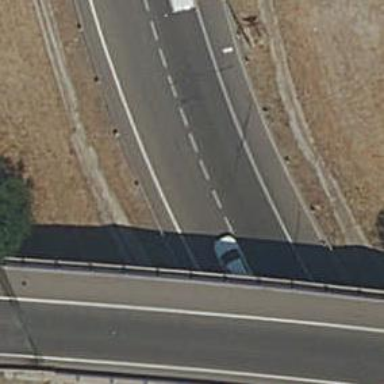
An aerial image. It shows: Motorway link.